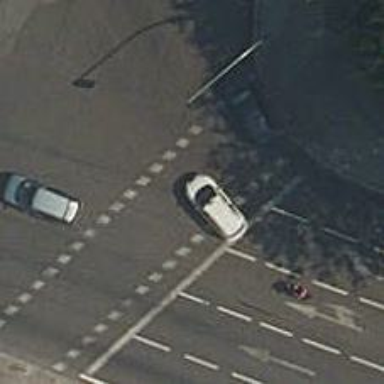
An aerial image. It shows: Road crossing with traffic signals.